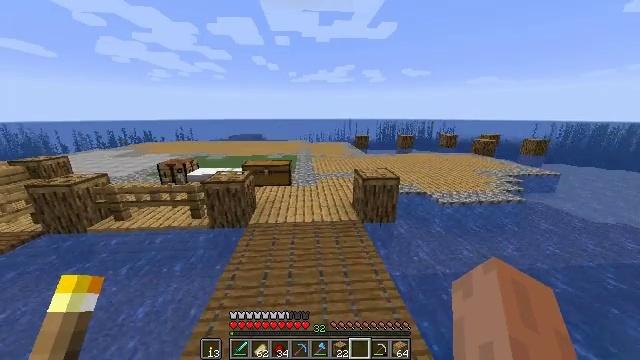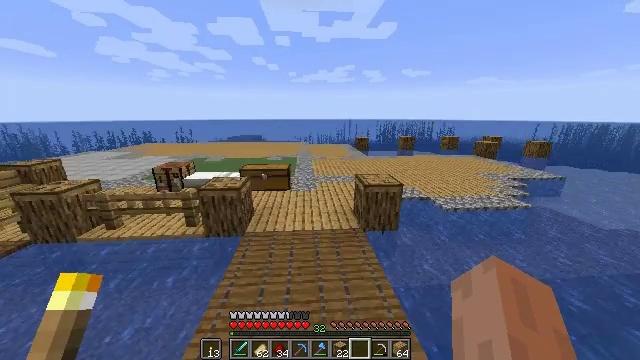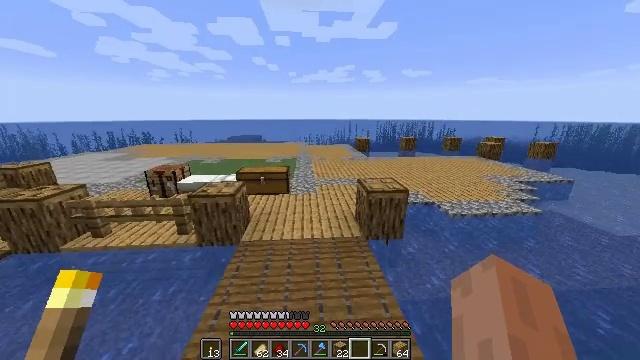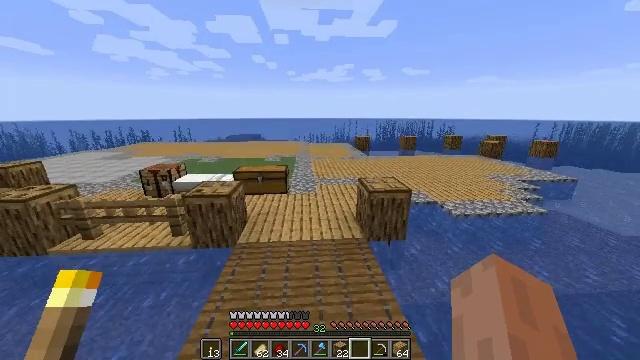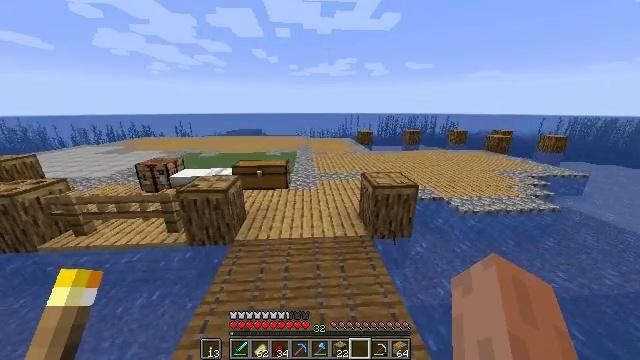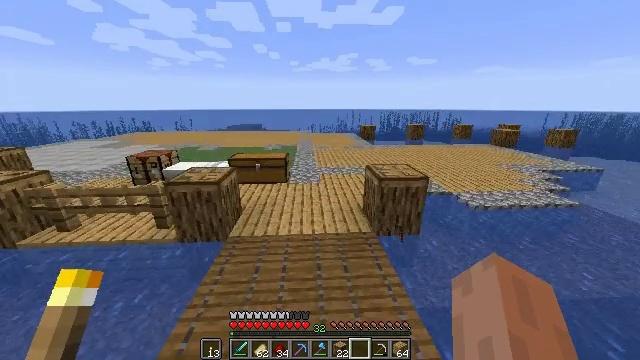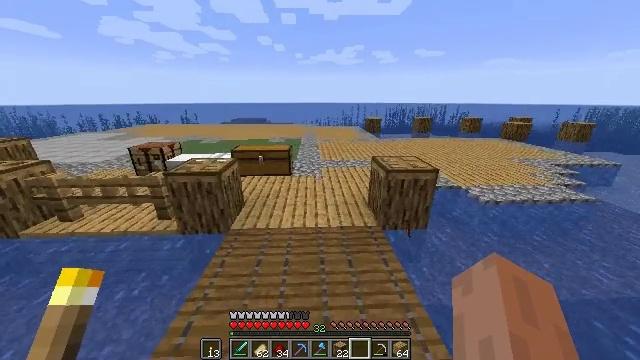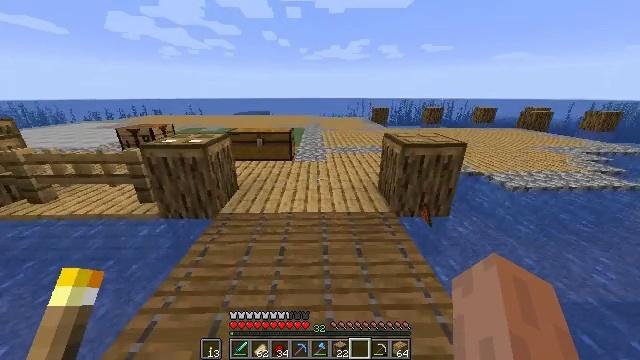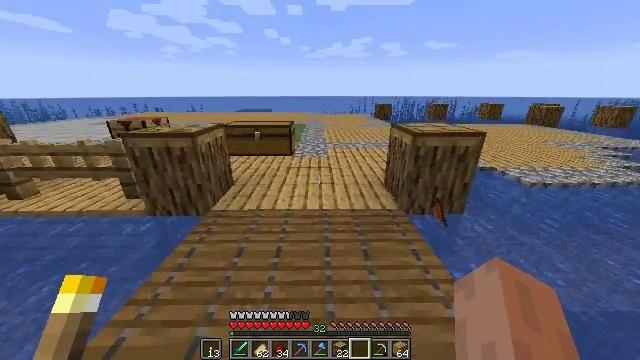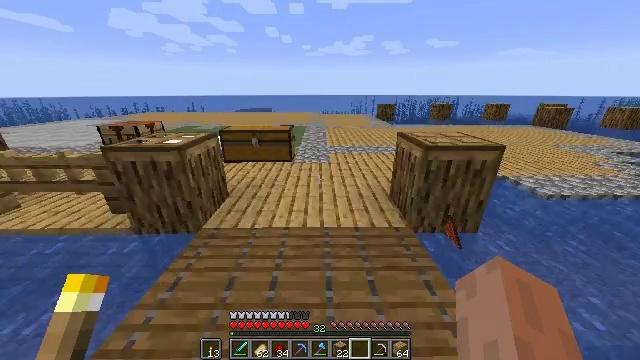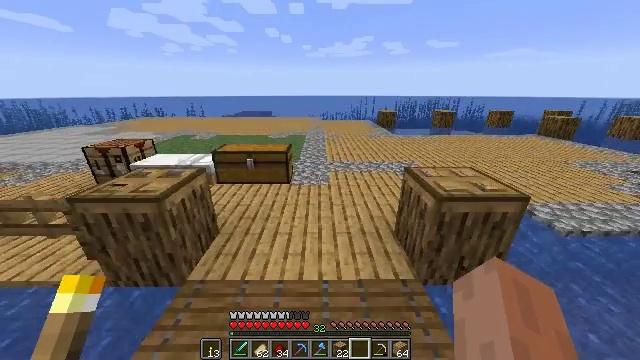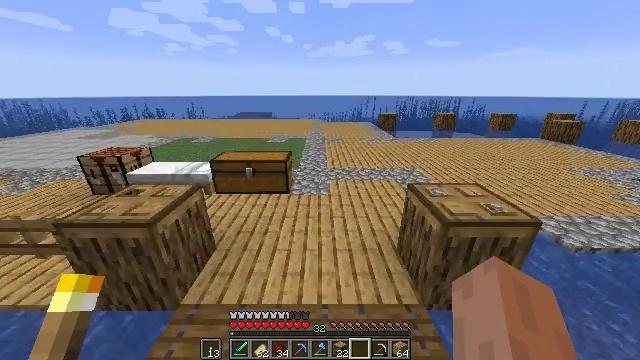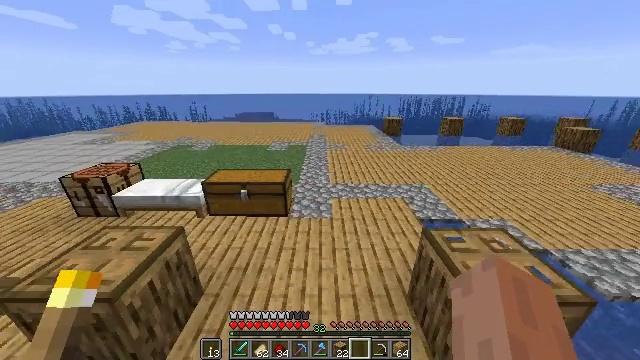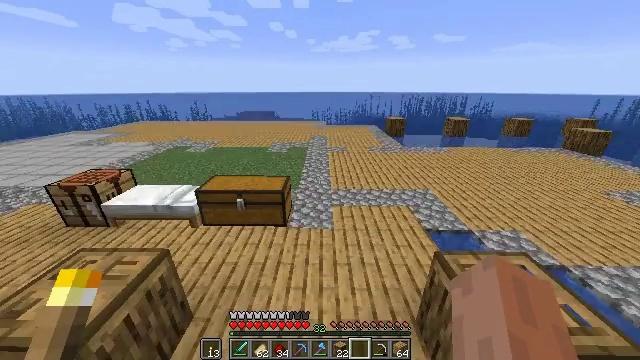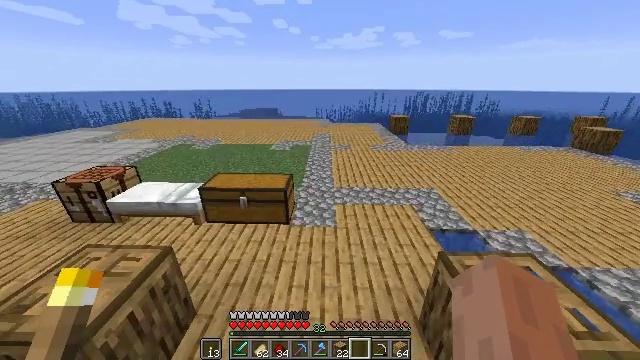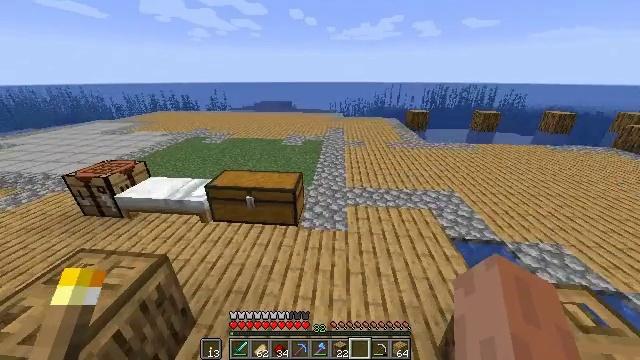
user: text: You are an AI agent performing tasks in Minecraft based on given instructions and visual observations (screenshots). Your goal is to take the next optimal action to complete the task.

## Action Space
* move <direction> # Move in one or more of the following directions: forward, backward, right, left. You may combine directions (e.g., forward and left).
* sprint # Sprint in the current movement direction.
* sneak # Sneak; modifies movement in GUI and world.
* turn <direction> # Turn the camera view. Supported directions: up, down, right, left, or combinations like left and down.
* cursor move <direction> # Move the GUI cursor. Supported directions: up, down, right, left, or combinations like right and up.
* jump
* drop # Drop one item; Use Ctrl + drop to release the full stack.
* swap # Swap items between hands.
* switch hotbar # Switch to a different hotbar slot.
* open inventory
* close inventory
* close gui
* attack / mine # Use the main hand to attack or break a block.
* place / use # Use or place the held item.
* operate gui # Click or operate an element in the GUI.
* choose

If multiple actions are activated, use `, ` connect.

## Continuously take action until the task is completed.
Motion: motion action
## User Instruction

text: Create a spruce trapdoor using spruce planks in the crafting grid.
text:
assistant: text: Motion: move forward, jump
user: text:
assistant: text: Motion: move forward, jump
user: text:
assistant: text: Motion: move forward, jump
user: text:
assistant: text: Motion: move forward, turn down, jump
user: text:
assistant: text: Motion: move forward, jump
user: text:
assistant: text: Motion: move forward, turn left and down, jump
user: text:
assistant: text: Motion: move forward, turn left, jump
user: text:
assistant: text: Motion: move forward, jump
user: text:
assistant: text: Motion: move forward, sprint, jump
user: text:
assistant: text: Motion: move forward, sprint, jump
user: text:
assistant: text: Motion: move forward, sprint, jump
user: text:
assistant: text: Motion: move forward, sprint, jump
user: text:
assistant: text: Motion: move forward, jump
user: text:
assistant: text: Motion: move forward, jump
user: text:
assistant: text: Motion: move forward, turn left and down
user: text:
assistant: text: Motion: move forward and move right, turn left and down
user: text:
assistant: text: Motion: move forward and move right, turn left and down
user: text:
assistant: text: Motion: move forward and move right, turn left
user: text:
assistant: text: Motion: move forward and move right, turn left
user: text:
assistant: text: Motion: move right, turn left
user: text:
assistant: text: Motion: move right, turn left and down
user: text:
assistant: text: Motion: turn left
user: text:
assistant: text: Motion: turn left and up
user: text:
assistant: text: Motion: turn left and up
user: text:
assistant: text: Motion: turn left and up
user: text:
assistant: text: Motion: turn right and up
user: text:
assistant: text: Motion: move forward, turn right
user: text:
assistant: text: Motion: move forward, turn right
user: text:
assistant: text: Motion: move forward and move right
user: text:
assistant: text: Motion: move forward and move right